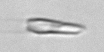
Label: Chrysochromulina